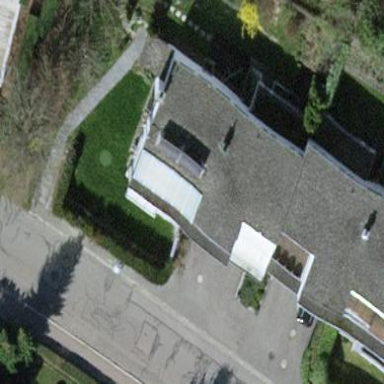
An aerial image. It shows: View of roof of building.